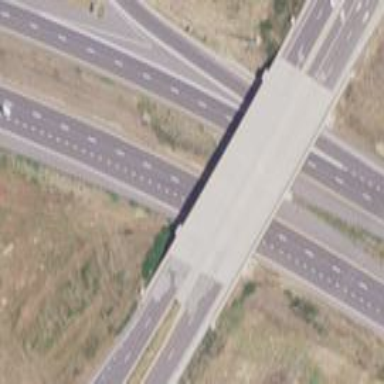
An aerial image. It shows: Man-made bridge.